Field crop: tomato
Growth stage: 2
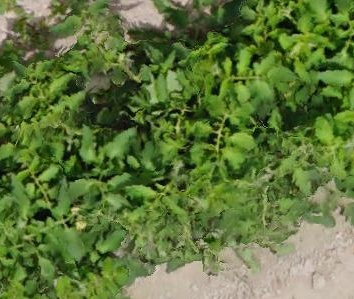
Species: tomato